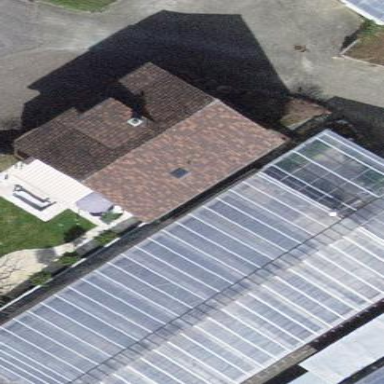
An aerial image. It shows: Greenhouse.